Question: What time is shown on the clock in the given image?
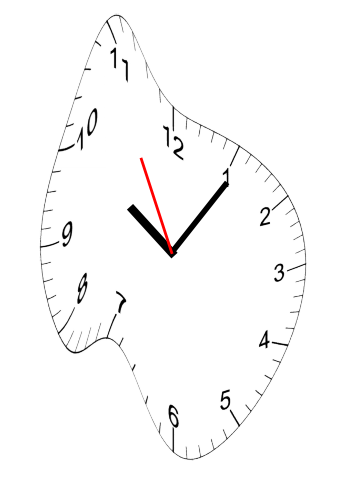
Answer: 10:05:55